【题型】选择题　【知识点】解析几何　【难度】easy
已知$mn\neq 0$，则方程$mx^2+ny^2=1$与$my^2=mx$在同一坐标系内对应的图形编号可能是（\quad）

\noindent A．\textcircled{1}\textcircled{4} \quad B．\textcircled{2}\textcircled{3} \quad C．\textcircled{1}\textcircled{2} \quad D．\textcircled{3}\textcircled{4}
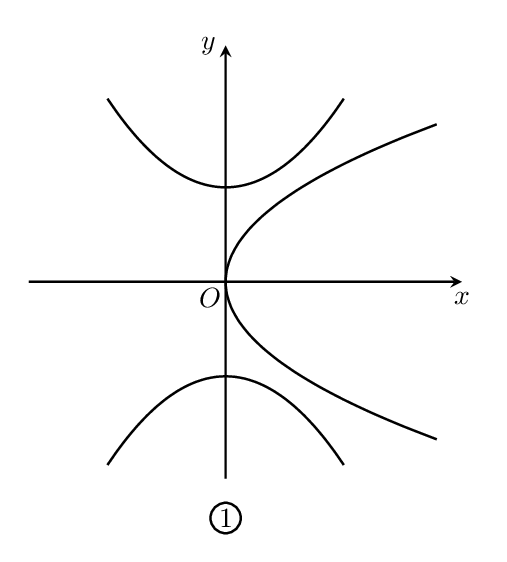
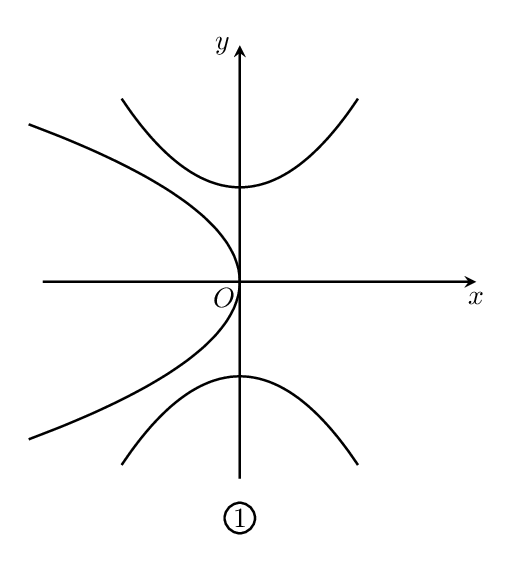
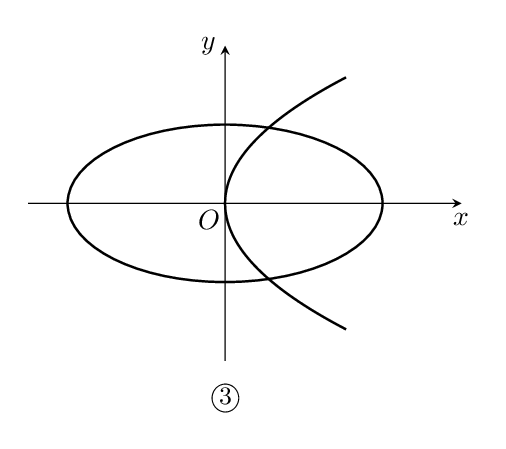
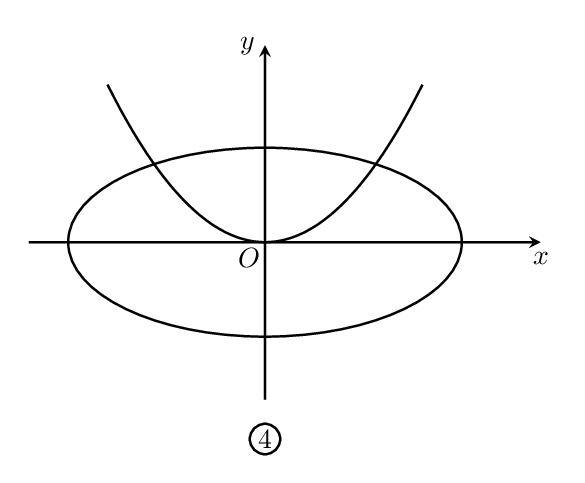
【解答】
\noindent \textbf{【答案】} B

\vspace{0.5em}
\noindent \textbf{【分析】} 结合椭圆、双曲线、抛物线的图像，分别对\textcircled{1}\textcircled{2}\textcircled{3}\textcircled{4}分析$m$、$n$的正负，即可得到答案.

\vspace{0.5em}
\noindent \textbf{【解析】} 对于\textcircled{1}：由双曲线的图像可知：$m<0,n>0$；由抛物线的图像可知：$m,n$同号，矛盾.故\textcircled{1}错误；

\vspace{0.3em}
\noindent 对于\textcircled{2}：由双曲线的图像可知：$m<0,n>0$；由抛物线的图像可知：$m,n$异号，符合要求.故\textcircled{2}成立；

\vspace{0.3em}
\noindent 对于\textcircled{3}：由椭圆的图像可知：$m>0,n>0$；由抛物线的图像可知：$m,n$同号，且抛物线的焦点在$x$轴上，符合要求.故\textcircled{3}成立；

\vspace{0.3em}
\noindent 对于\textcircled{4}：由椭圆的图像可知：$m>0,n>0$；由抛物线的图像可知：$m,n$同号，且抛物线的焦点在$x$轴上，矛盾.故\textcircled{4}错误；

\vspace{0.3em}
\noindent 故选：B